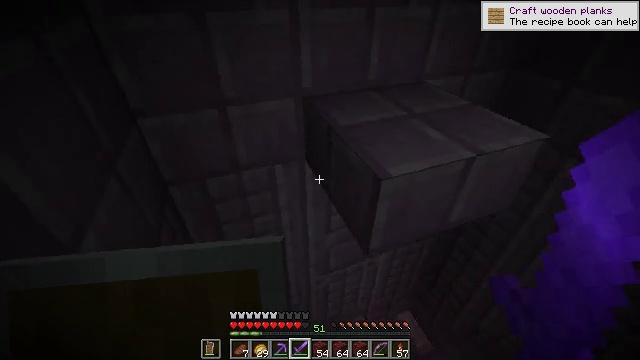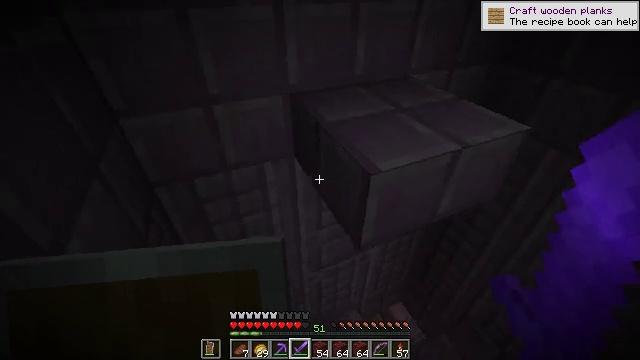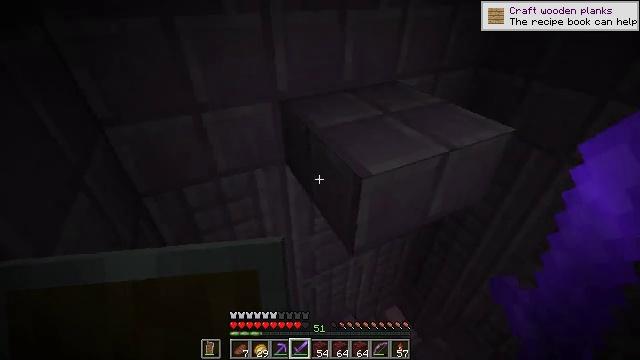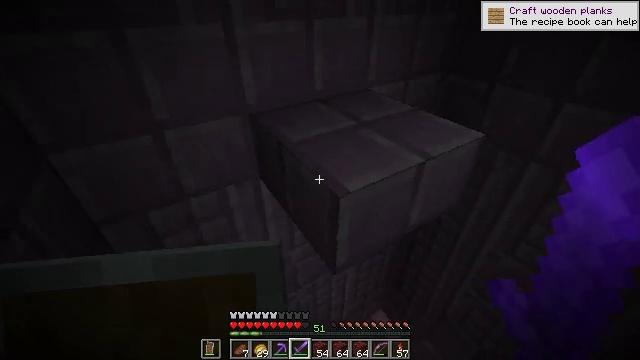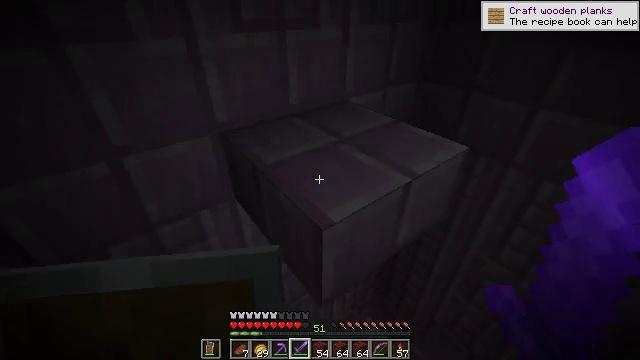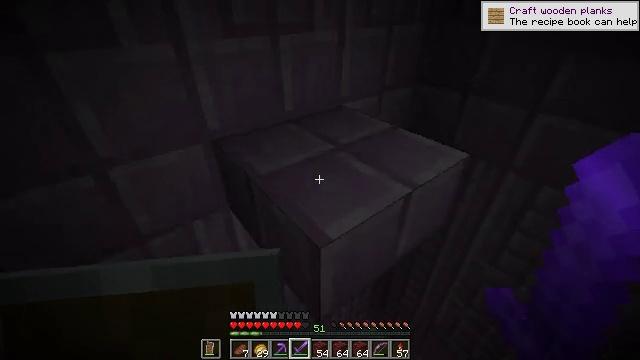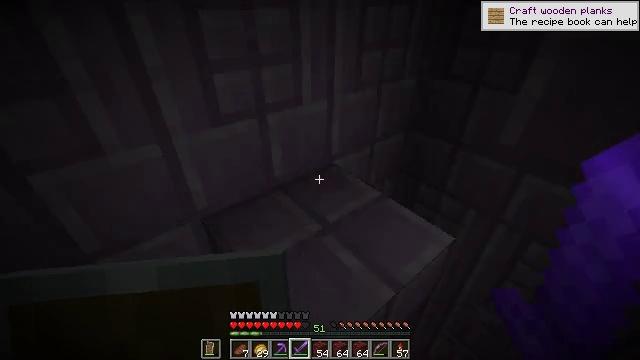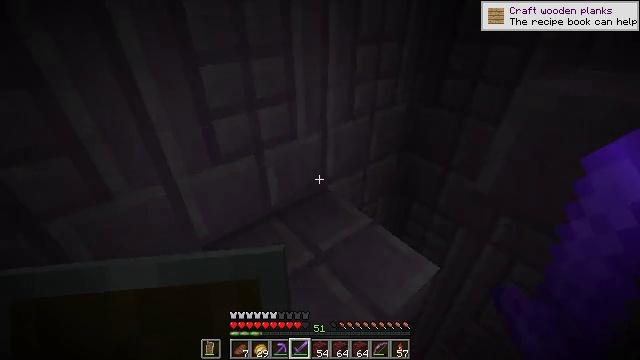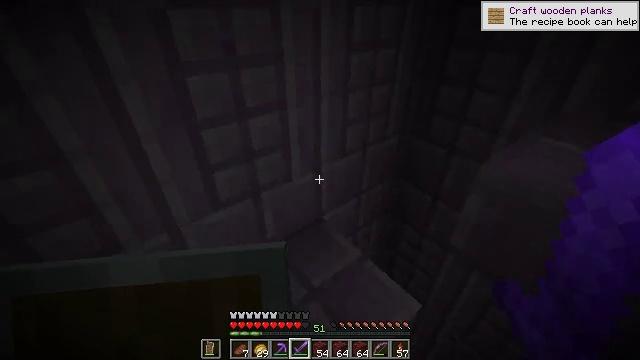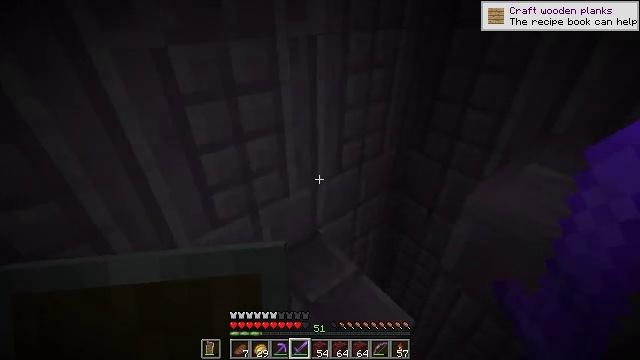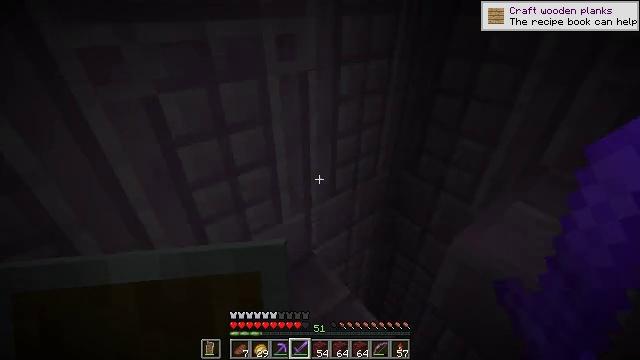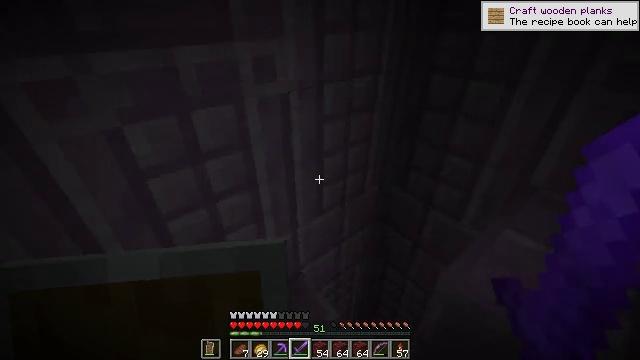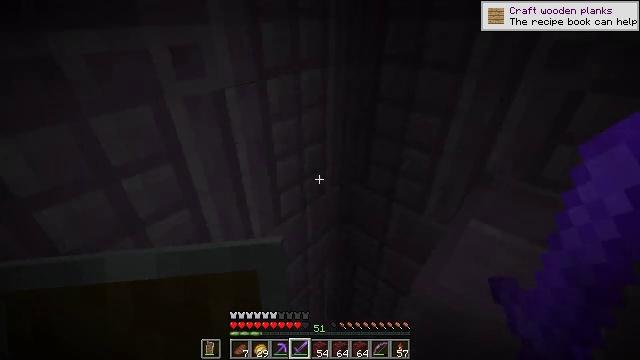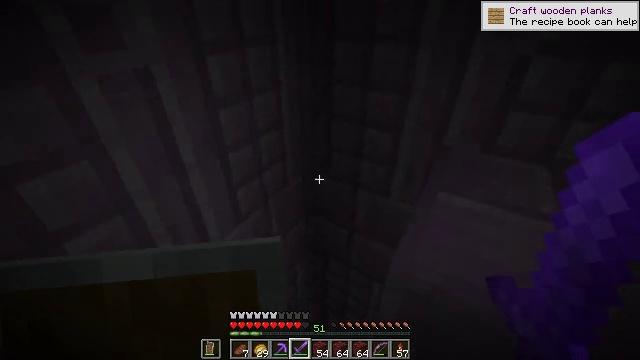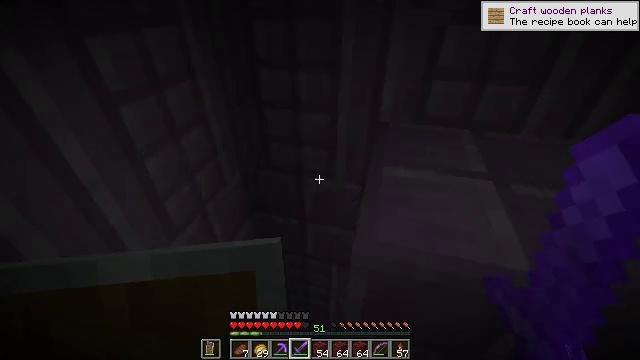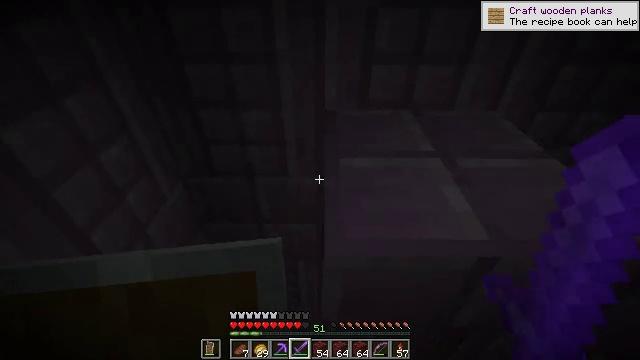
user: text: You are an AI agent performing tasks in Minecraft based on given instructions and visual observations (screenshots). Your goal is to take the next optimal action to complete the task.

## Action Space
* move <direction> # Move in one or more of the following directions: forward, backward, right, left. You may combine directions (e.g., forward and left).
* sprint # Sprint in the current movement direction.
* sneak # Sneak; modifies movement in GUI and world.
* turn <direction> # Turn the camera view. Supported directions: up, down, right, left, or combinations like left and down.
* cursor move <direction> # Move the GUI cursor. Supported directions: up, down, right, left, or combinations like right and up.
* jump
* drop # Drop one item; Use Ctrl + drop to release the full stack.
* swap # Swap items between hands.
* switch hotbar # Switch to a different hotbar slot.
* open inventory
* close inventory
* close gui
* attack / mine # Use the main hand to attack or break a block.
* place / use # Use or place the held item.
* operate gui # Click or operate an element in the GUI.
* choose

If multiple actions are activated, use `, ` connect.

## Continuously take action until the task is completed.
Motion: motion action
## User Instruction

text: Retrieve the purpur slab for building.
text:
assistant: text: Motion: turn right
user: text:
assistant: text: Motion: turn right and up
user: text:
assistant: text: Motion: move forward, turn right and up
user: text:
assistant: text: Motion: move forward, turn right and up
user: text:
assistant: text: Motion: move forward, turn right
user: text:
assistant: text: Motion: move forward, jump
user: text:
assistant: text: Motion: move forward, jump
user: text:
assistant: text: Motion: move forward, jump
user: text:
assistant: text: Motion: move forward, jump
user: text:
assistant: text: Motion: move forward, jump
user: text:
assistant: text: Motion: move forward, turn right
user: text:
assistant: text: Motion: turn right
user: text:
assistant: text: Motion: turn right
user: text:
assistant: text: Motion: turn right and down
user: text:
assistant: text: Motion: turn right and down
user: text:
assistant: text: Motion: turn right and down
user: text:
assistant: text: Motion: turn right
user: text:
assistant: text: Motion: turn left and up
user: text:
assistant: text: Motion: turn left
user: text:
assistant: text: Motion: no_op
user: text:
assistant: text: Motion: turn right
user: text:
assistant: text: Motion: turn right and down
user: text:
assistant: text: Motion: move forward, turn right and down
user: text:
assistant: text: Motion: move forward, jump
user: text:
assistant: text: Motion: move forward, jump
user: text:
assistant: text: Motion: move forward, jump
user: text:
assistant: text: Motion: move forward, jump
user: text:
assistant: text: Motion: move forward, jump
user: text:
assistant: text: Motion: move forward
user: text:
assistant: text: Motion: move forward